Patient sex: M
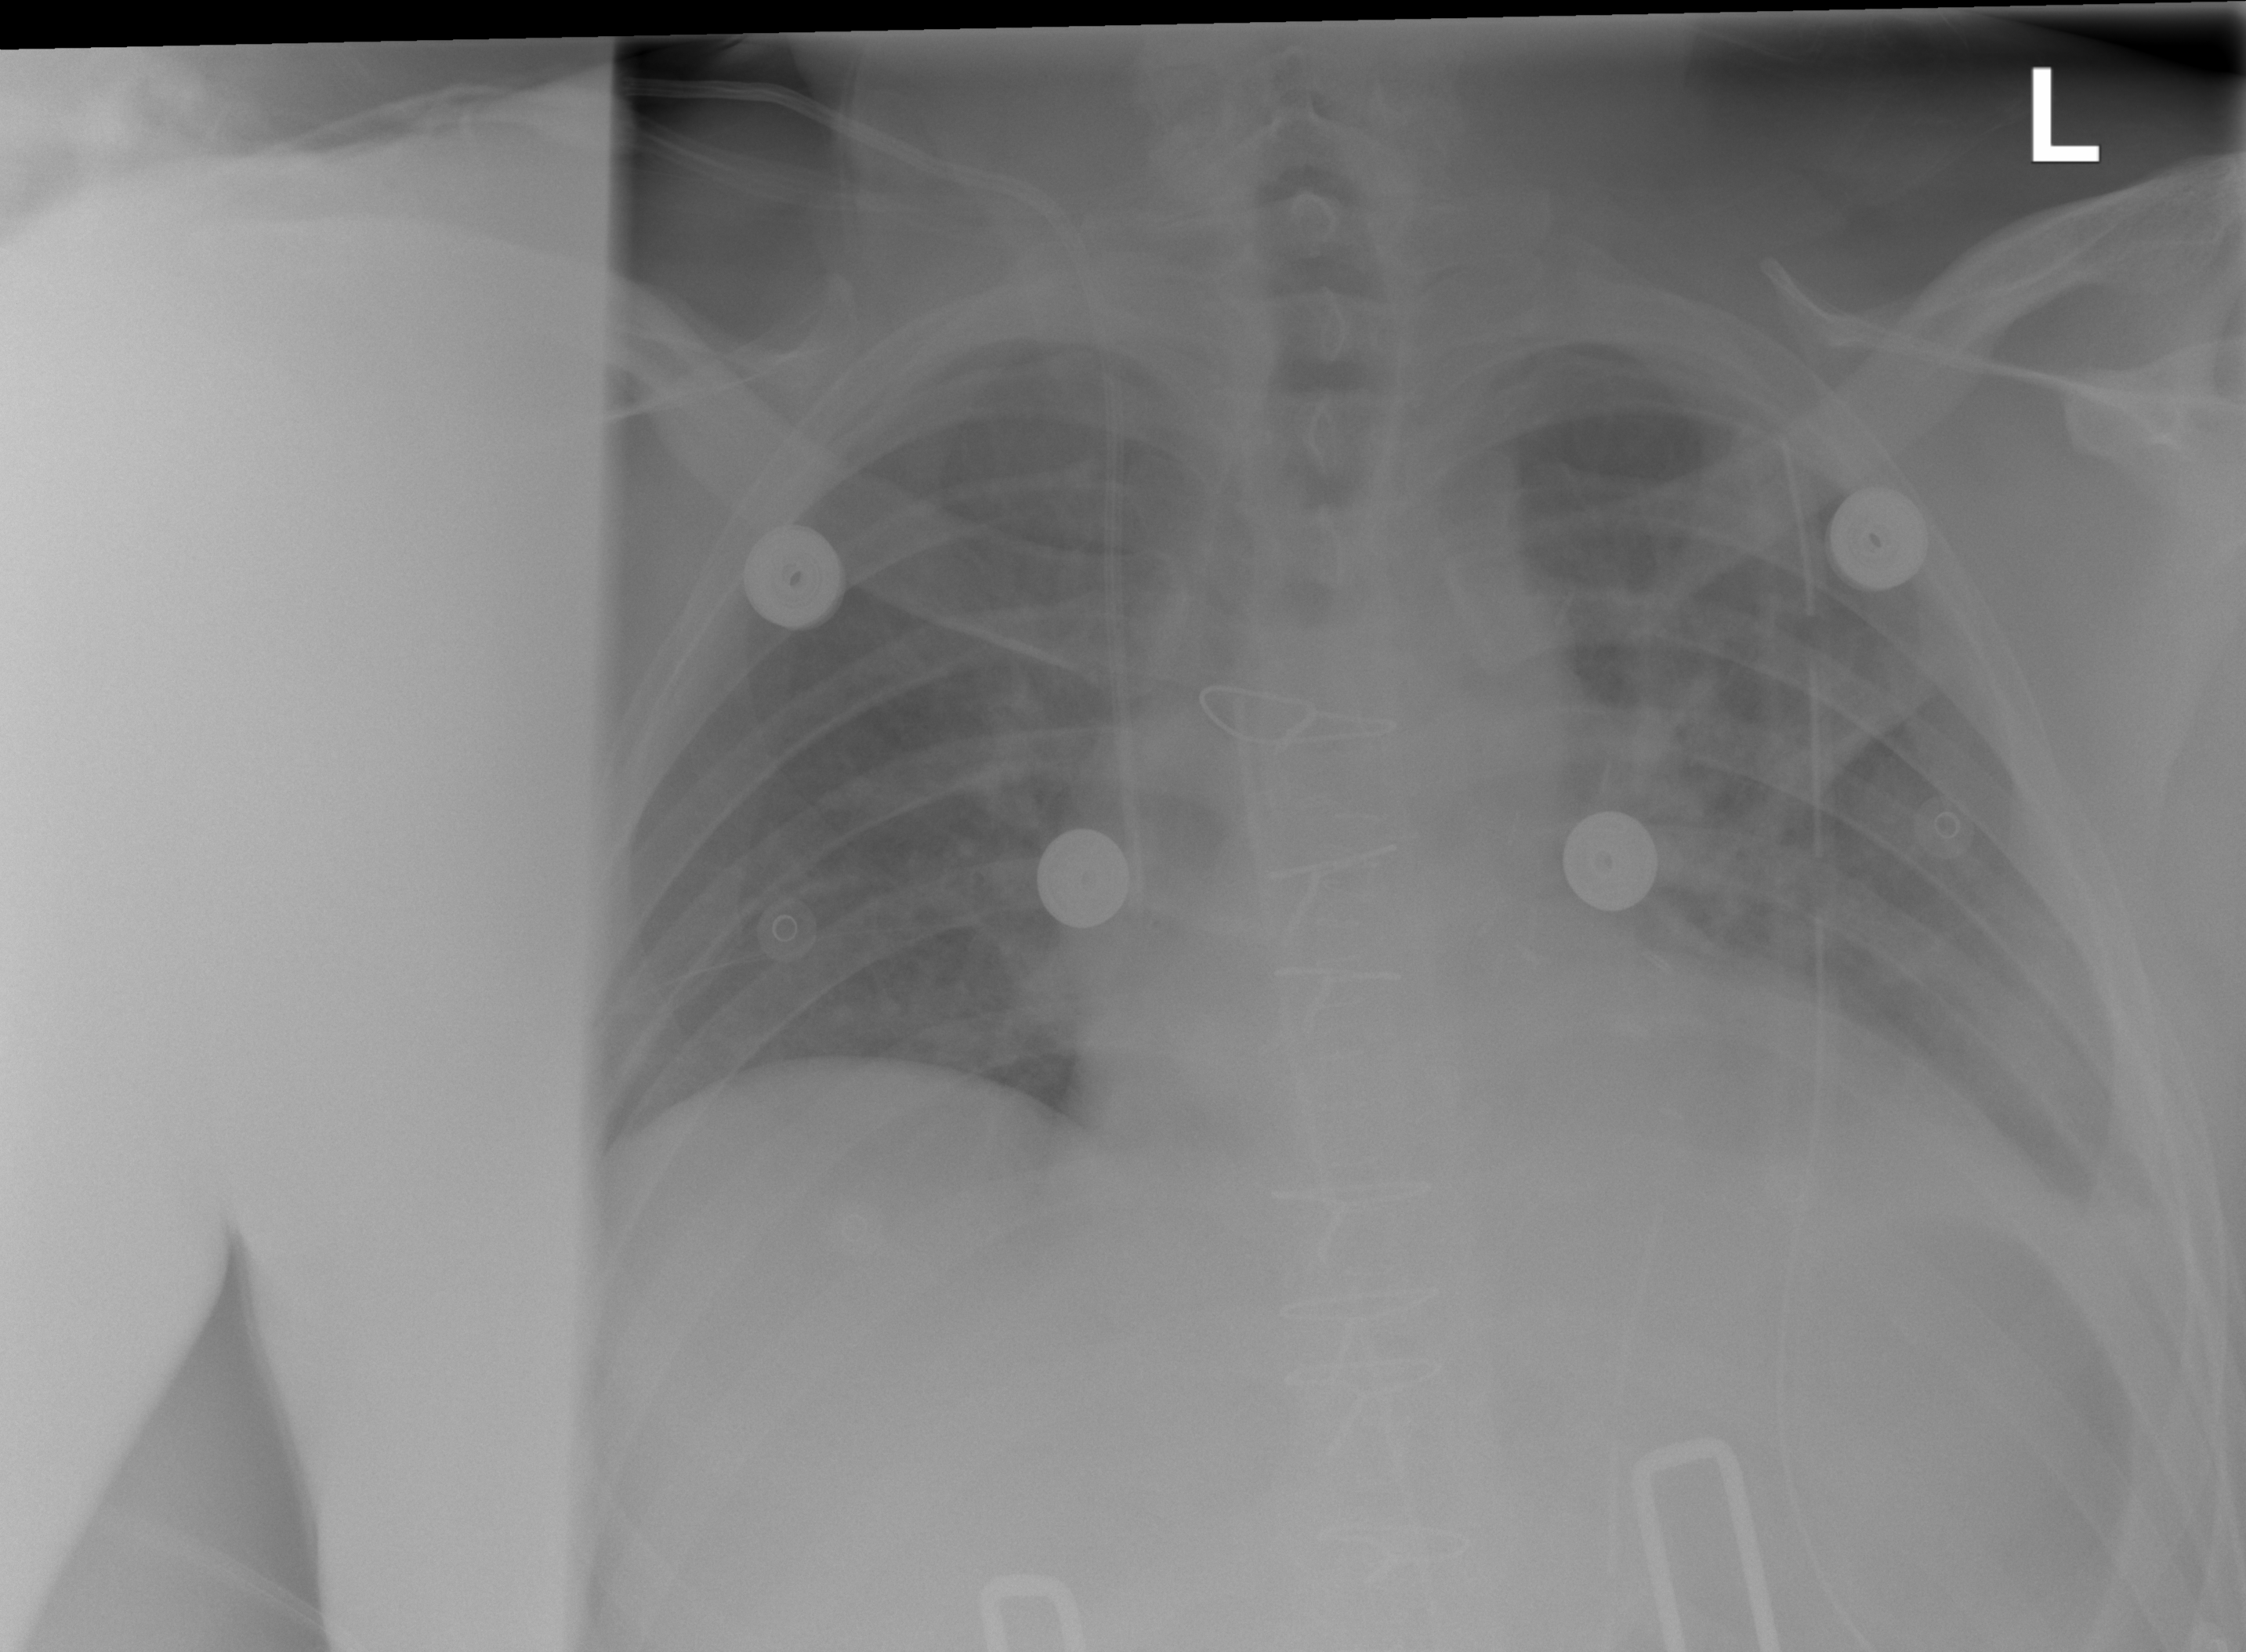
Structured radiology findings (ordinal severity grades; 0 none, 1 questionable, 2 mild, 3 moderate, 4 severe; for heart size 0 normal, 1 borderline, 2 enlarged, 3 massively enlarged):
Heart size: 1
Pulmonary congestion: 1
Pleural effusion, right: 0
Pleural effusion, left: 2
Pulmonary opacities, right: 0
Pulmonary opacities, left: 2
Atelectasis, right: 0
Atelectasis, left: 2